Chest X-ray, PA view. Patient: 63 years old, sex F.
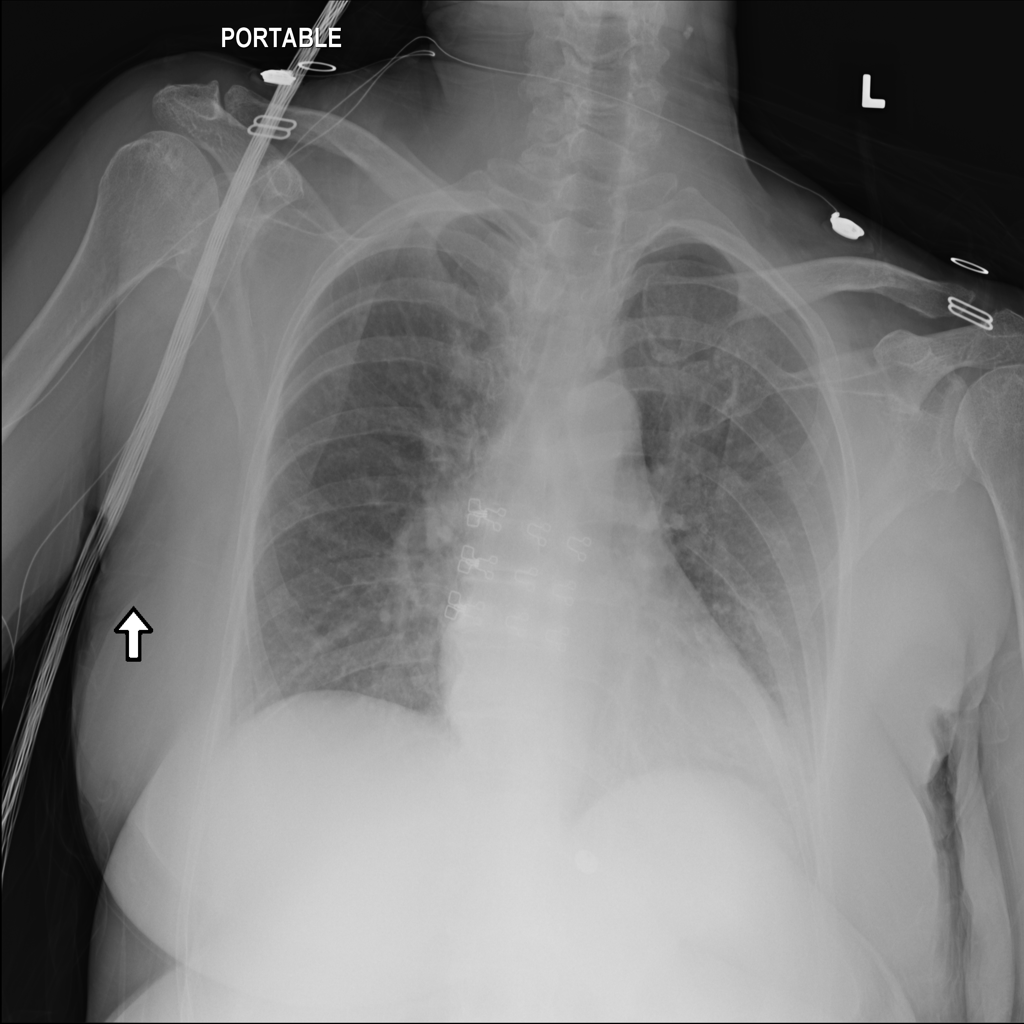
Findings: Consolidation